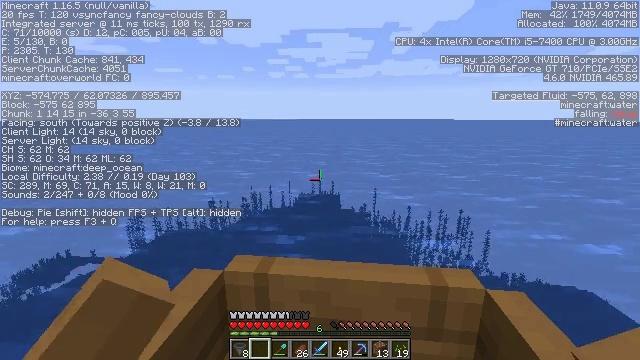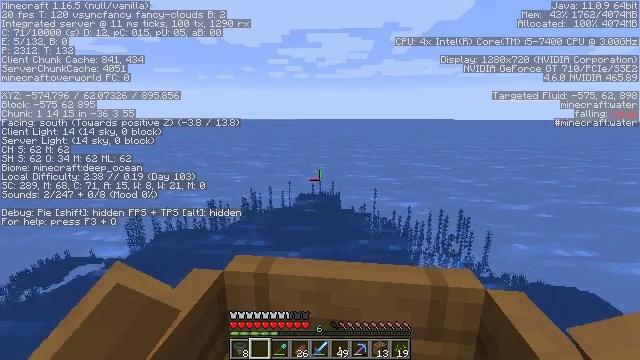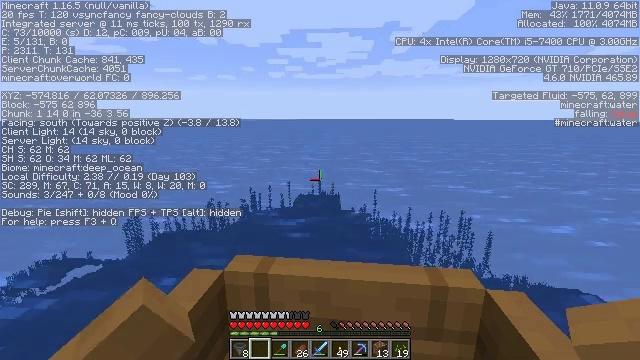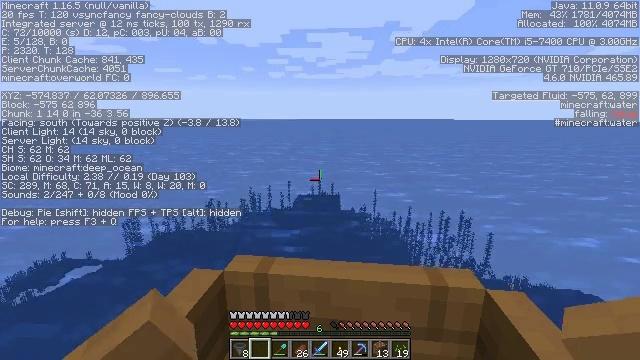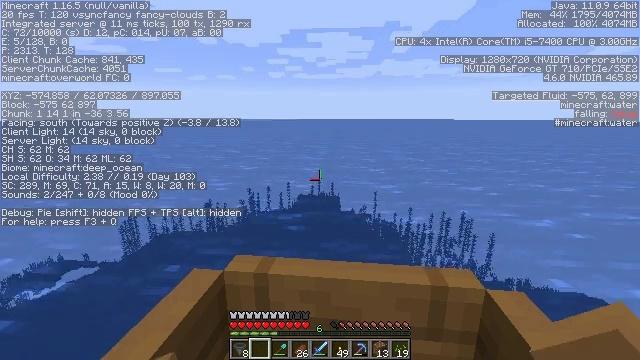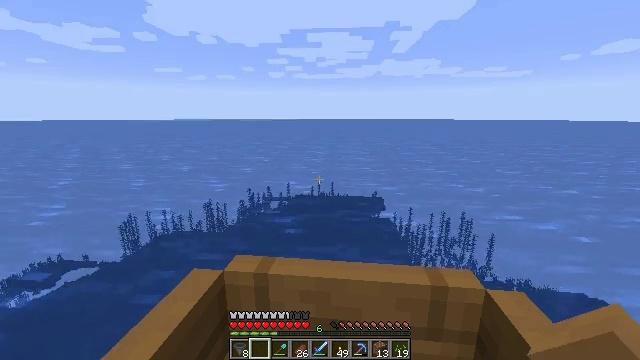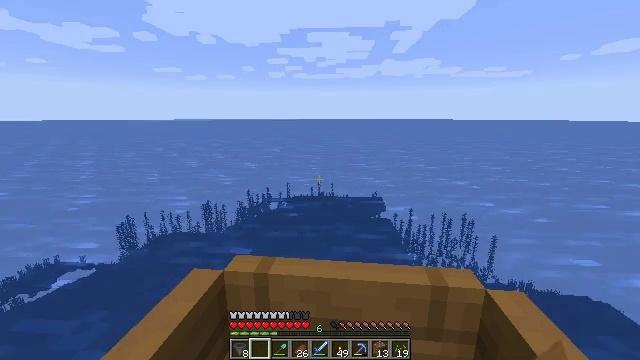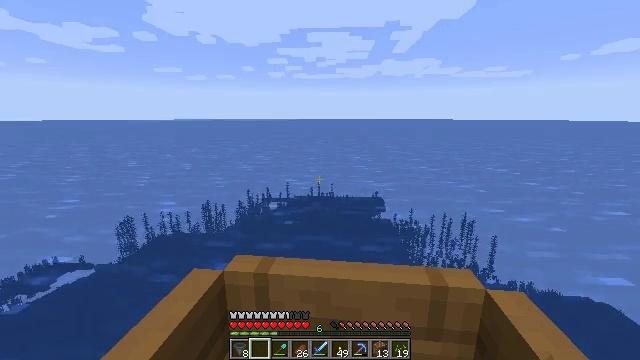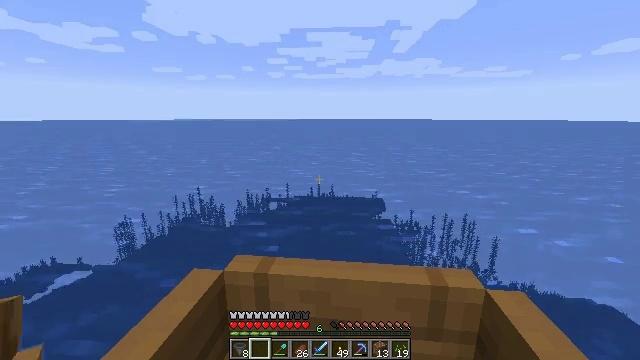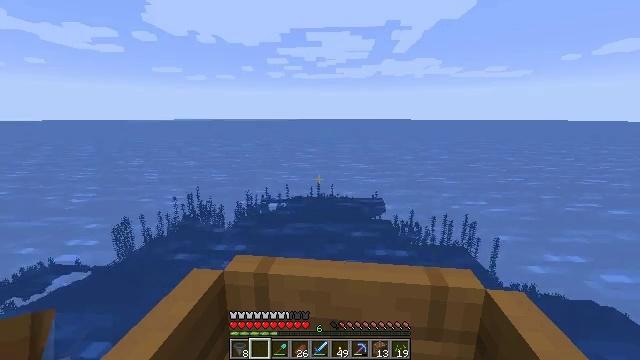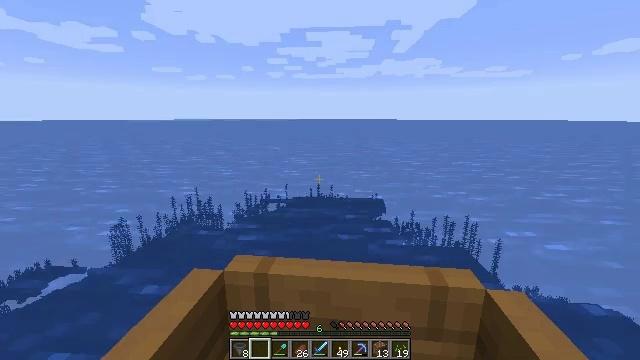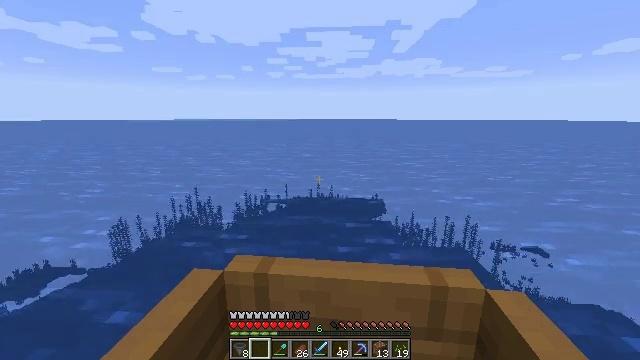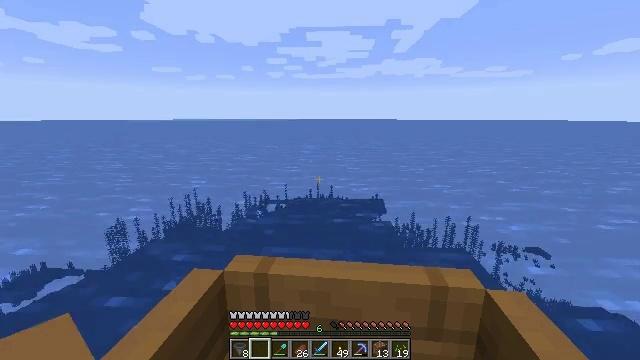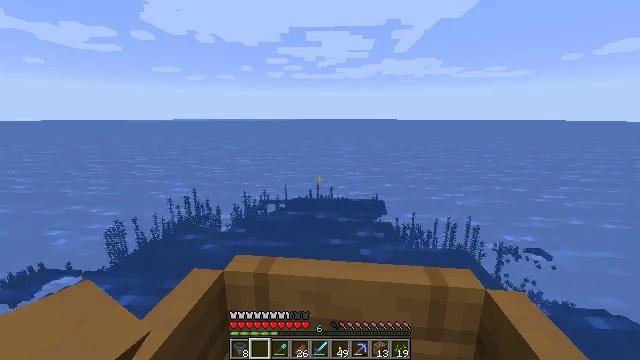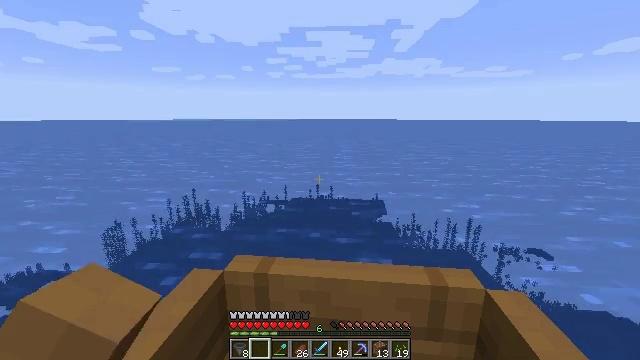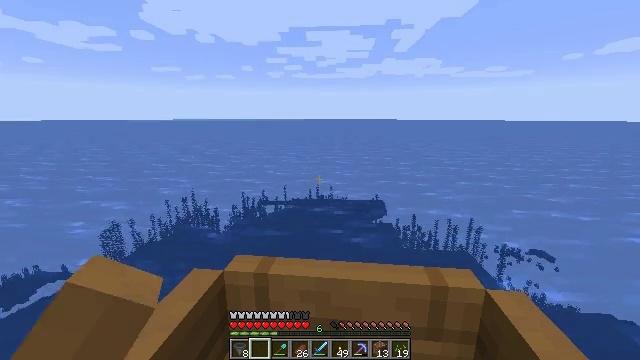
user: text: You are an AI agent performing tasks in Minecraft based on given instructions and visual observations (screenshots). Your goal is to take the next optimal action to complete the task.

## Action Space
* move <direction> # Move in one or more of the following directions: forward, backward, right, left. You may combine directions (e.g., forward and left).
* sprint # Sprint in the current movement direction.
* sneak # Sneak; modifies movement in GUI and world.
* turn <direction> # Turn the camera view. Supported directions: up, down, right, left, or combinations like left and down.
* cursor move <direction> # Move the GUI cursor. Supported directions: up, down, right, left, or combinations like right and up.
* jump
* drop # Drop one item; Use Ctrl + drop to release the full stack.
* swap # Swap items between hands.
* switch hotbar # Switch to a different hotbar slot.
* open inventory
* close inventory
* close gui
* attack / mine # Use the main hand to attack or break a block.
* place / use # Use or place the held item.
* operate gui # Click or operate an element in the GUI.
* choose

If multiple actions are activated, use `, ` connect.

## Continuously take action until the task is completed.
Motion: motion action
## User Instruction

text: Get cactus from the sandy areas.
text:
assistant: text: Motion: move forward
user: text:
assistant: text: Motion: move forward
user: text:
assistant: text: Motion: move forward
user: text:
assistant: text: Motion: move forward
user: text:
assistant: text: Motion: move forward
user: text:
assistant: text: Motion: move forward
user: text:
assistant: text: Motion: move forward
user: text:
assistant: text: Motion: move forward
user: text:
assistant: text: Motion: move forward
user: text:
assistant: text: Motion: move forward
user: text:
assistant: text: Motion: move forward
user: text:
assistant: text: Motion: move forward
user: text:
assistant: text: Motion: move forward
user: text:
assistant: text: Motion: move forward
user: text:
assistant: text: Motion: move forward
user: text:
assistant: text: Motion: move forward
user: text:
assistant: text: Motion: move forward
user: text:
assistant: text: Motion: move forward
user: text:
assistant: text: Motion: move forward
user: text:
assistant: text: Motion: move forward
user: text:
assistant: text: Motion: move forward
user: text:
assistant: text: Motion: move forward
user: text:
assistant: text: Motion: move forward
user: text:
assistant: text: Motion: move forward
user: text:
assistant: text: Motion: move forward
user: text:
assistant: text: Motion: move forward
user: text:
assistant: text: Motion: move forward
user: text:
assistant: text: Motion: move forward
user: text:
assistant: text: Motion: move forward
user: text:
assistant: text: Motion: move forward